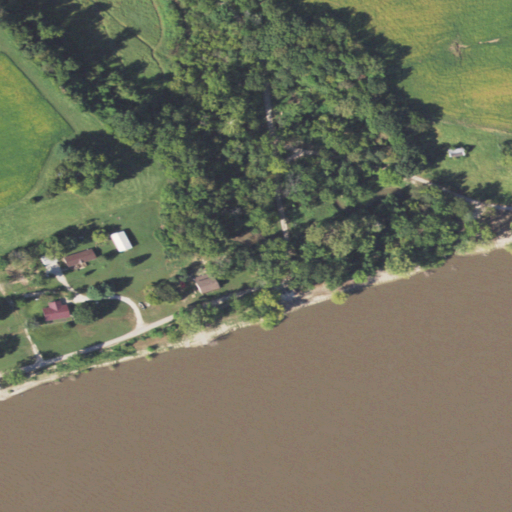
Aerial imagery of valley in Illinois named Coalbank Hollow containing open water, open development, deciduous forest, cultivated crops, pasture, low intensity development, woody wetlands, mixed forest, and medium intensity development